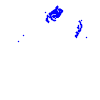
Particle: electron